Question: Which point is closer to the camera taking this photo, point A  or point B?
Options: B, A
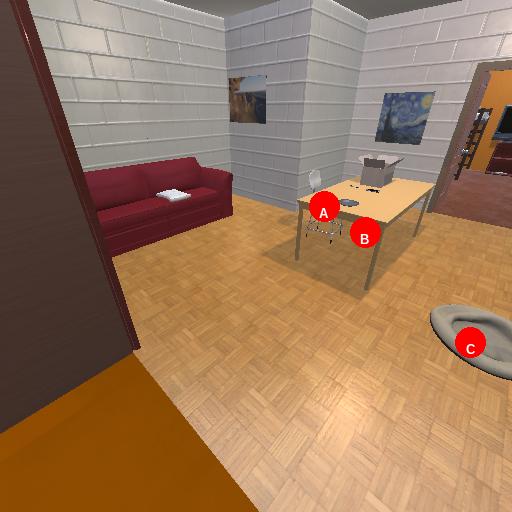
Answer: B